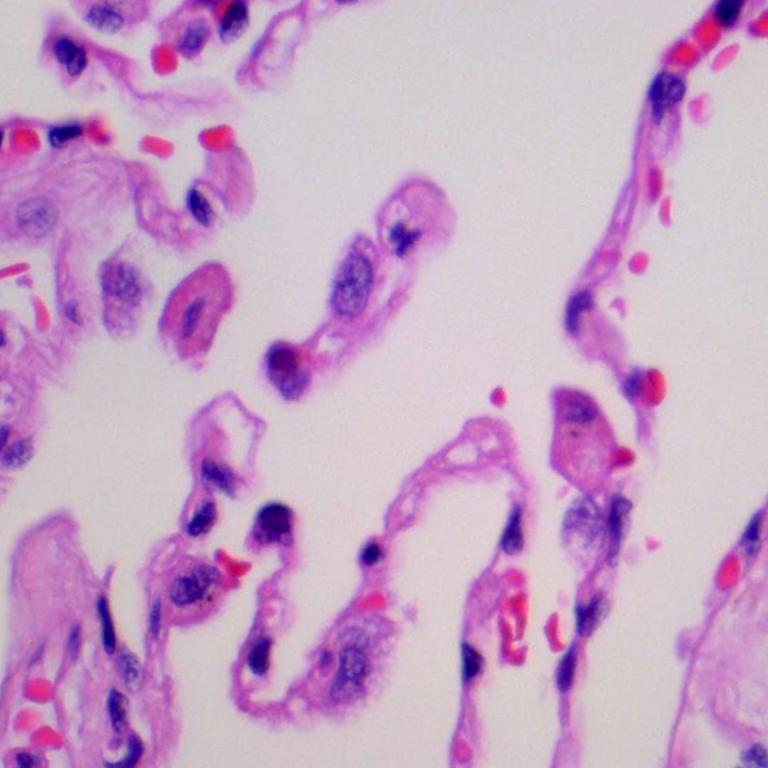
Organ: lung
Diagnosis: benign